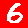
Digit: 6